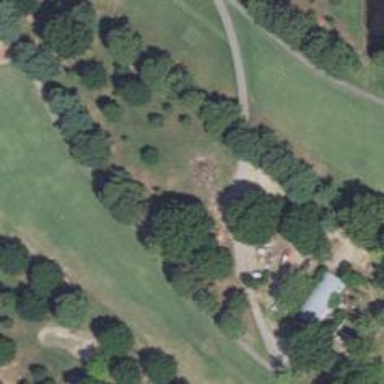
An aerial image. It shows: Service road designated as golf cart path.